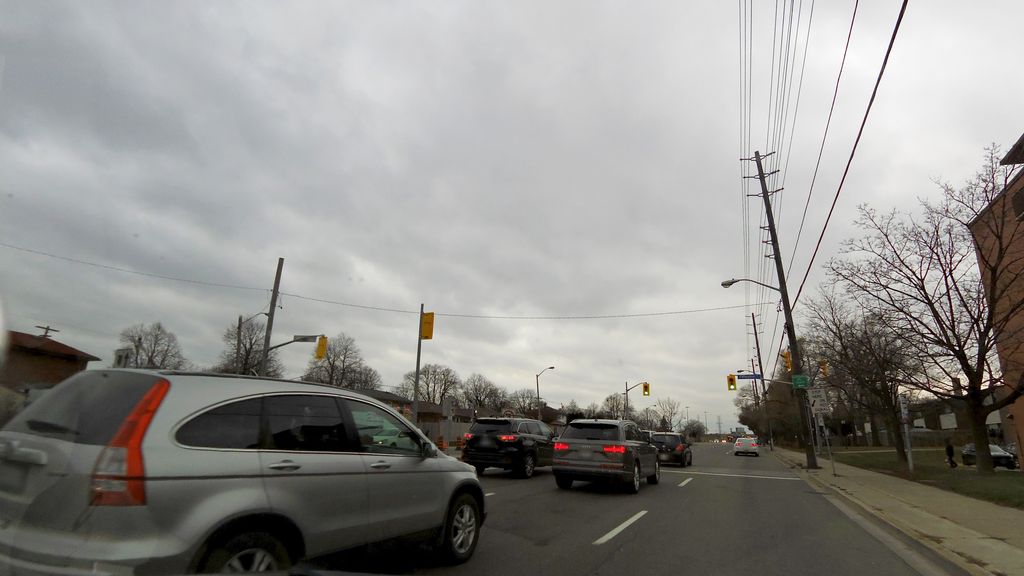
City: toronto